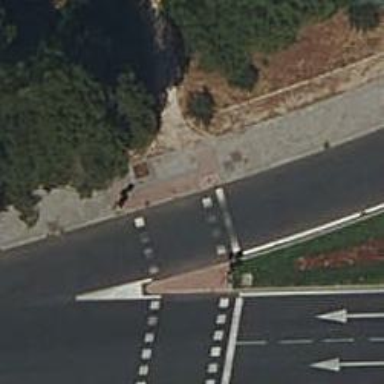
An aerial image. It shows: Zebra crossing with traffic signals. The crossing is marked by traffic lights.